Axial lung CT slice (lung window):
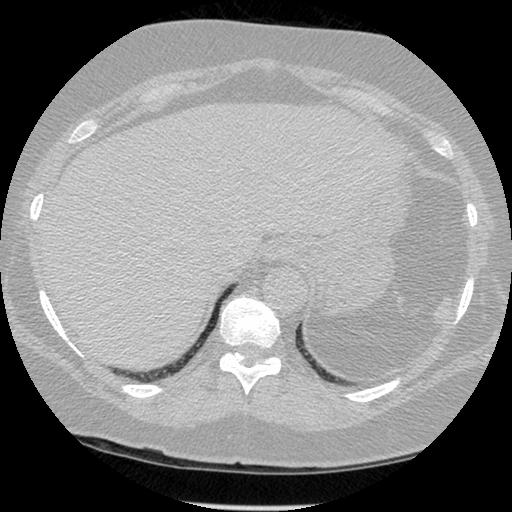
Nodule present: no